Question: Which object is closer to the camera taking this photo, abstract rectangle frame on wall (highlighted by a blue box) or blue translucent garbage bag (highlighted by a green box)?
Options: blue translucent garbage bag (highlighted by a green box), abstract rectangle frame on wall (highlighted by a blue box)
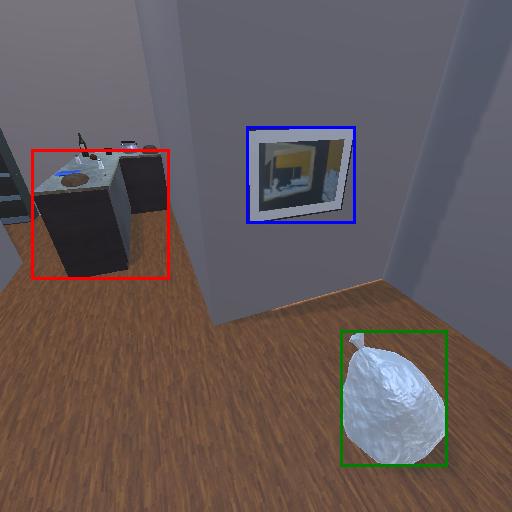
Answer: blue translucent garbage bag (highlighted by a green box)